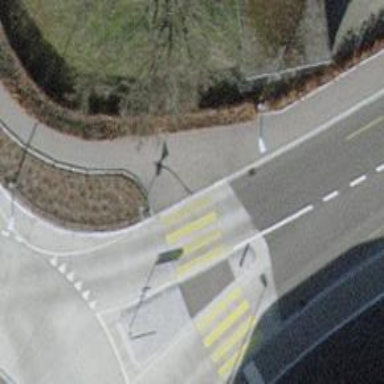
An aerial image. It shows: Kerb barrier.